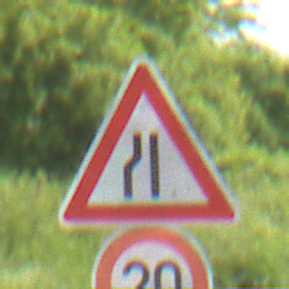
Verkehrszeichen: EinseitigVerengteFahrbahnLinks
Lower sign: Geschwindigkeit20
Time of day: Midday
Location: Outdoor (RoadRail)
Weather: PartlyCloudy
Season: NotSpecified
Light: Natural